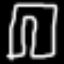
Label: pants